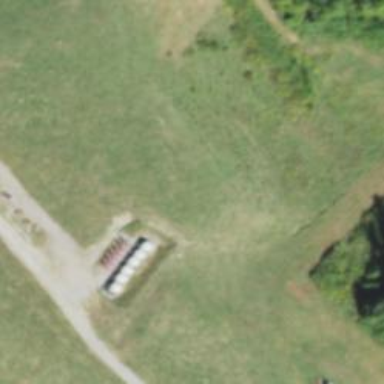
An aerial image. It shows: Storage tank that is man-made.